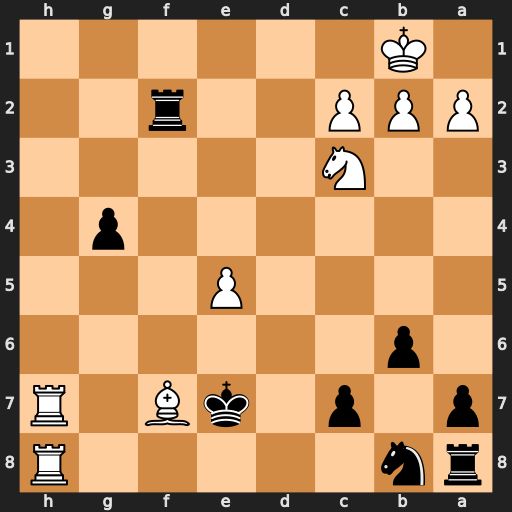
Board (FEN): rn5R/p1p1kB1R/1p6/4P3/6p1/2N5/PPP2r2/1K6
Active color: b
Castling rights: -
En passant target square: -
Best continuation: Rf1+ Nd1 Rxd1#